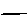
Label: line